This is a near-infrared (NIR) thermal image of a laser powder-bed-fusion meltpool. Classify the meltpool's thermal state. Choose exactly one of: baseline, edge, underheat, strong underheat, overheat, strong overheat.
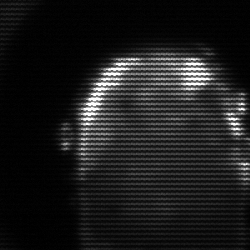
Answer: baseline